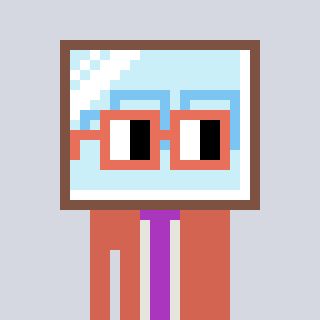
a pixel art character with square orange glasses, a mirror-shaped head and a peachy-colored body on a cool background